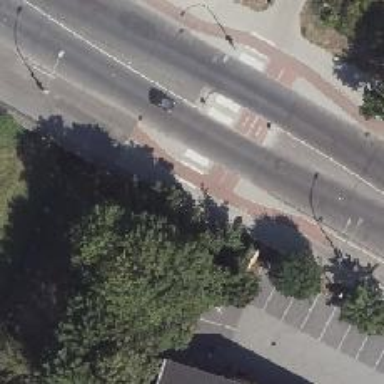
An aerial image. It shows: Sidewalk footway on asphalt bridge.